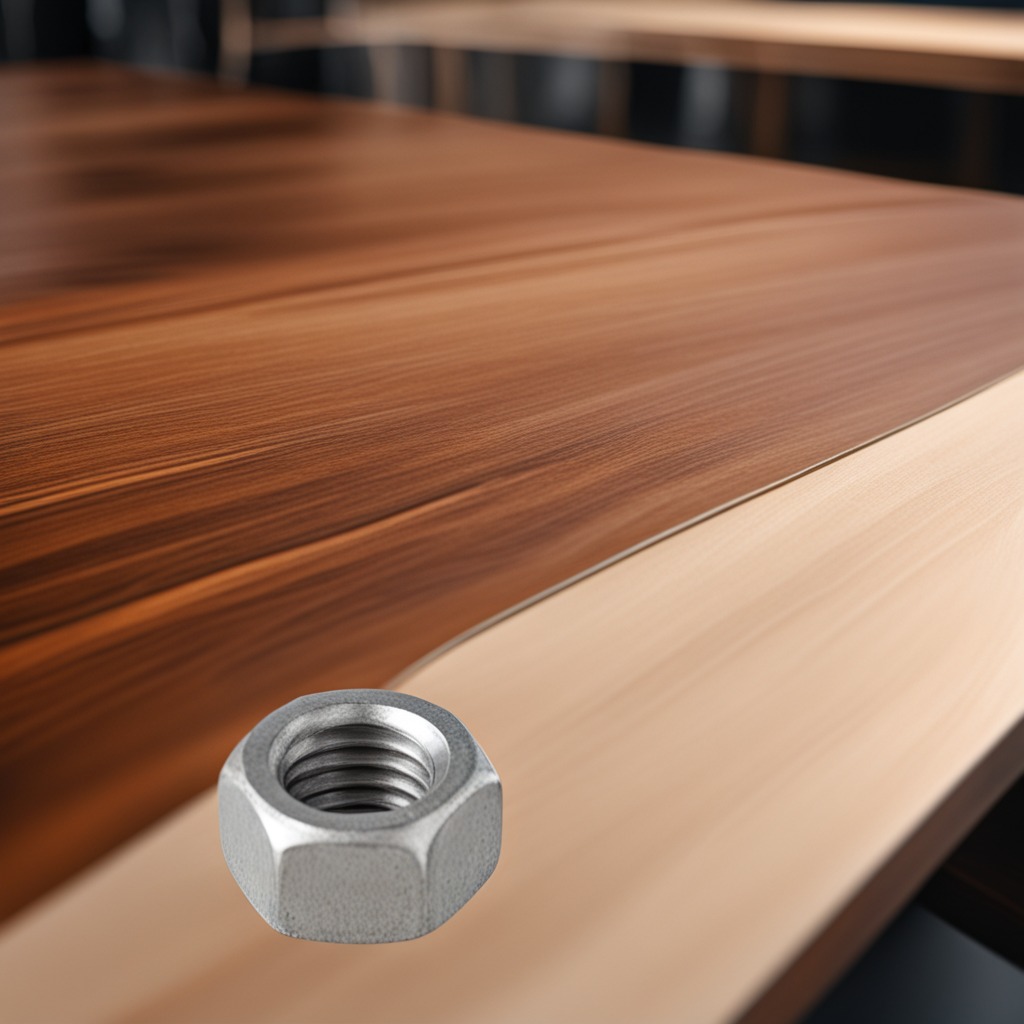
A metal nut is lying on a wooden table in a carpentry studio.